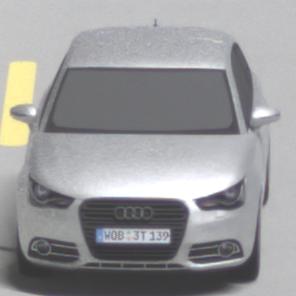
Make: Audi
Model: A1 Sportback 1.2 TFSI
Detailed model: A1 (8X) Sportback
Model produced from: 2012/03
Model produced until: 2014/11
Doors: 5
Color: white
Road condition: dry road
Daytime: not specified
Contrast: high contrast